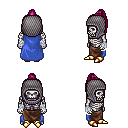
a pixel art fantasy rpg character, male body template, skeleton, blue cape, robe skirt, pink long topknot hairstyle, chain hood, white cloth bandages, gold boots, four views (front, back, left, right), 2x2 character sprite sheet, small pixel art, hard edges, no anti-aliasing